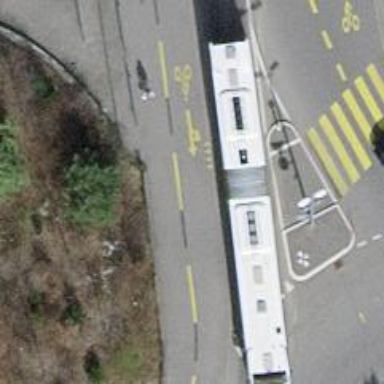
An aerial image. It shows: Zebra crossing on the road.